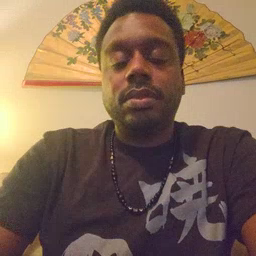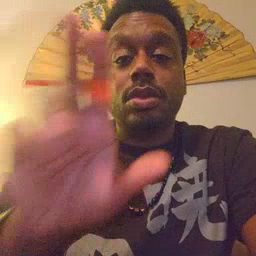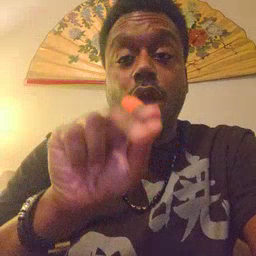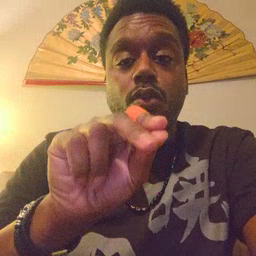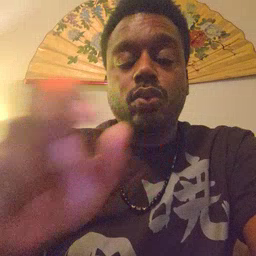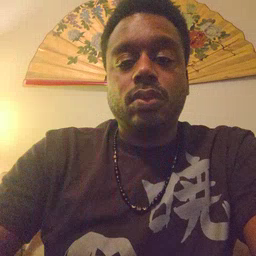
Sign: no